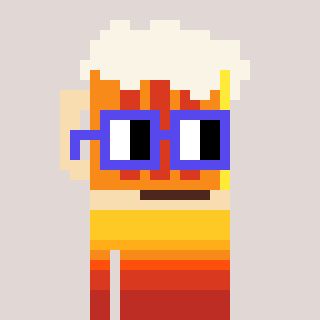
a pixel art character with square blue glasses, a beer-shaped head and a darkpink-colored body on a warm background